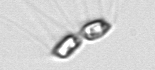
Label: Chaetoceros